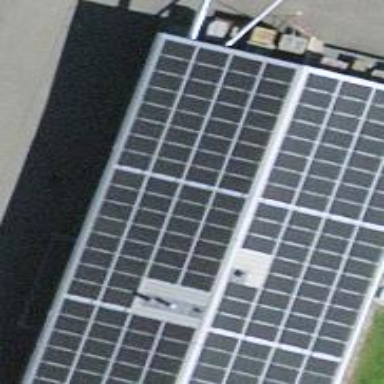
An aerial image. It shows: Solar photovoltaic panel generator.